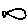
Label: fish